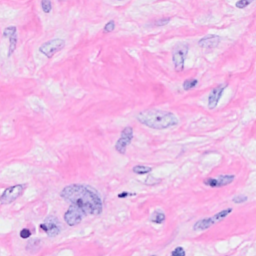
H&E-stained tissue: Breast